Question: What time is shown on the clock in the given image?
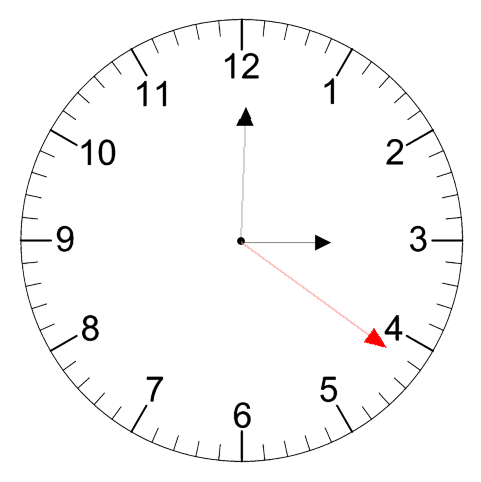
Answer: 03:00:21